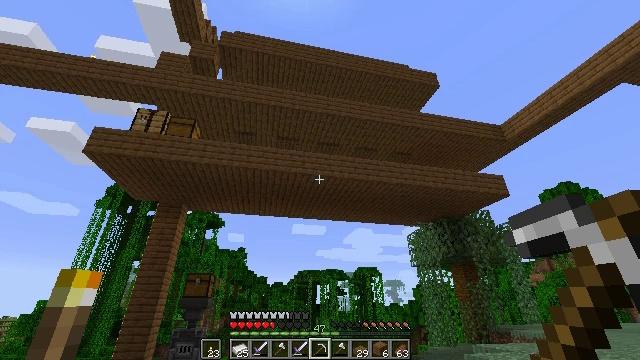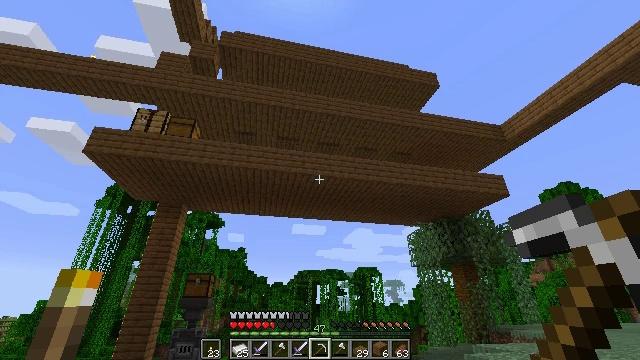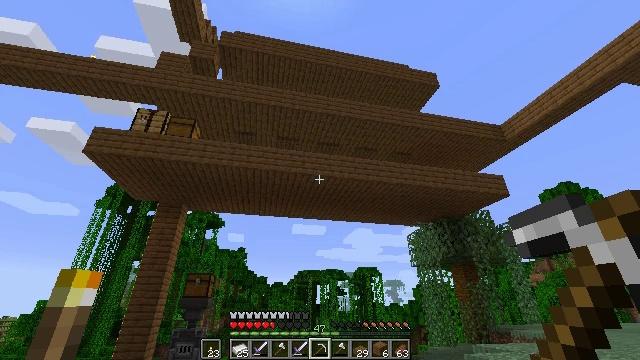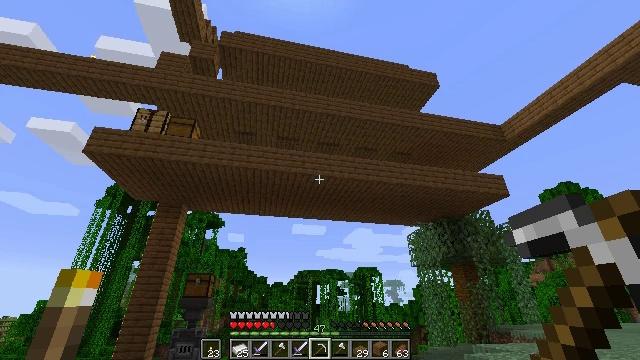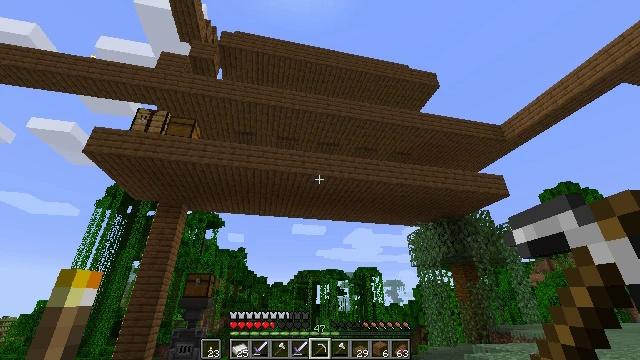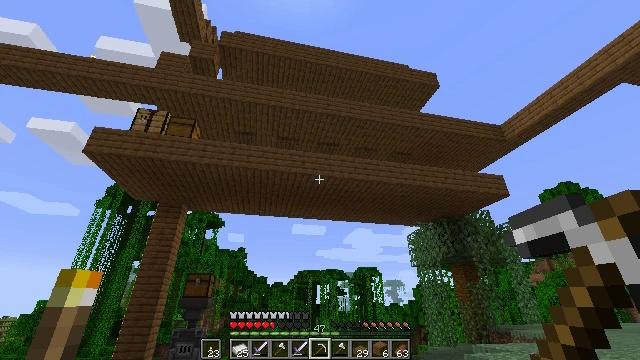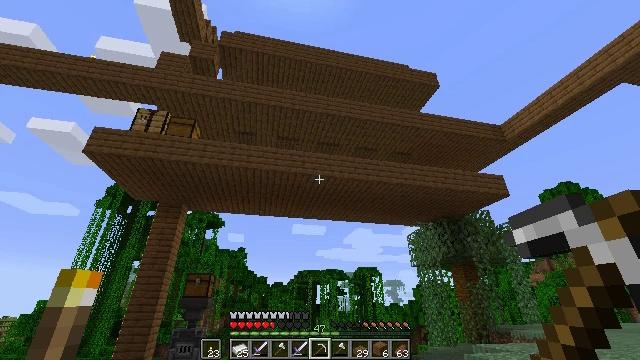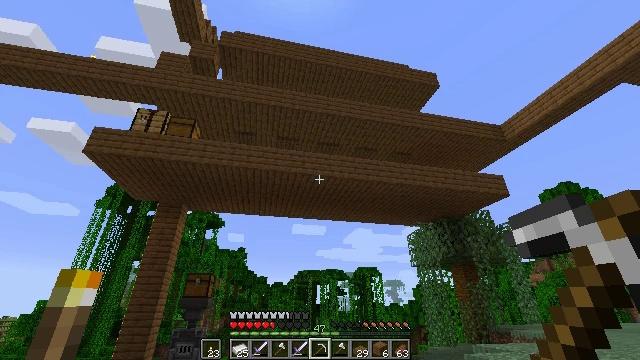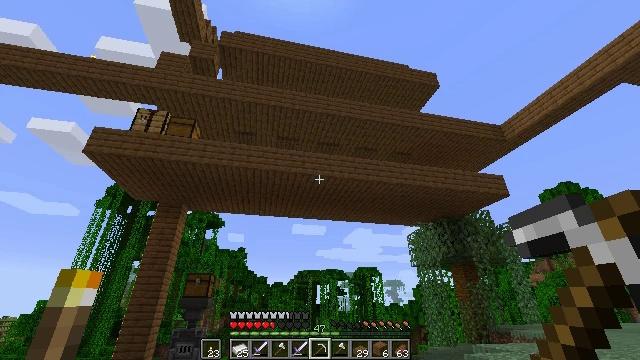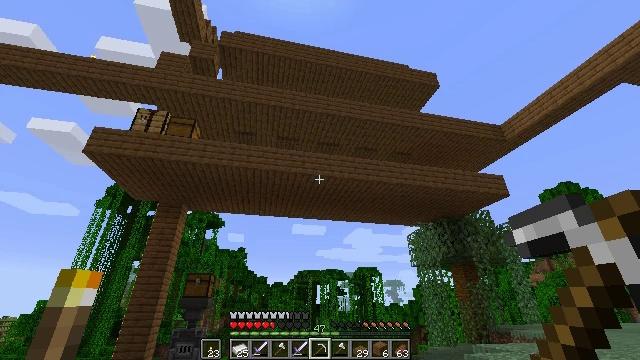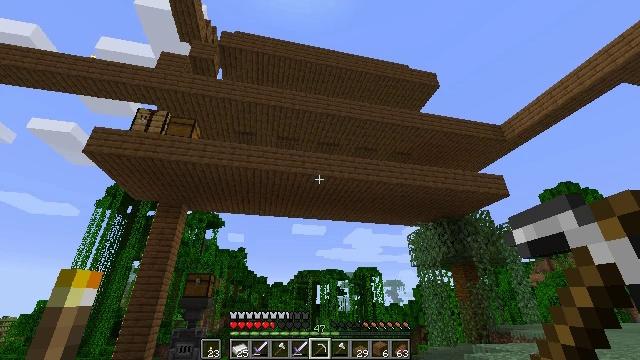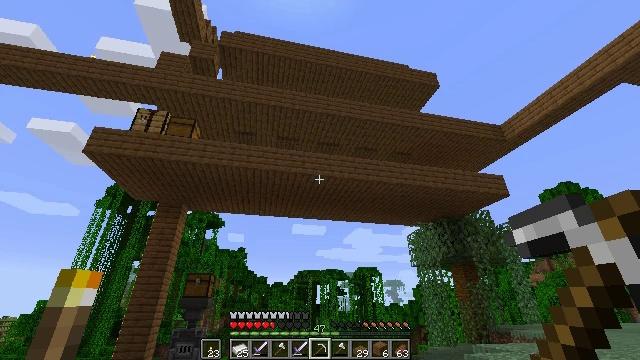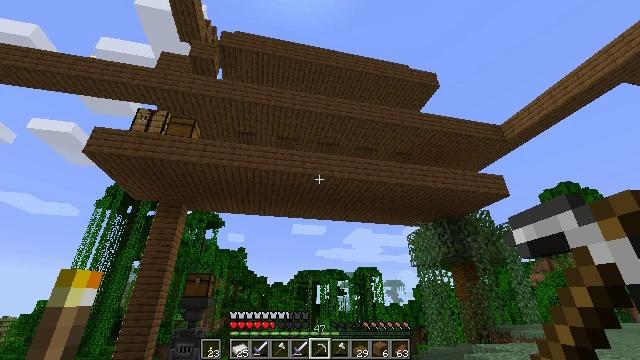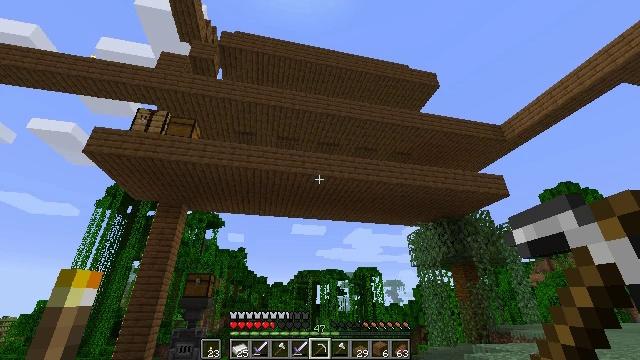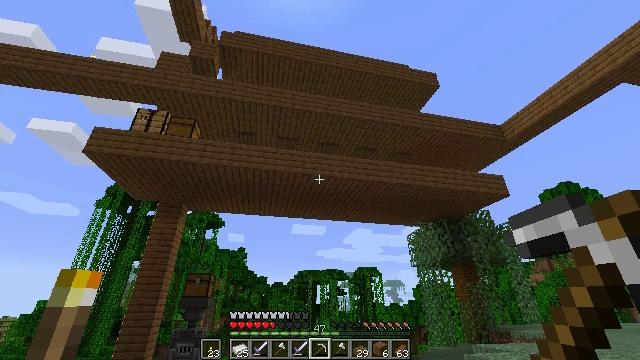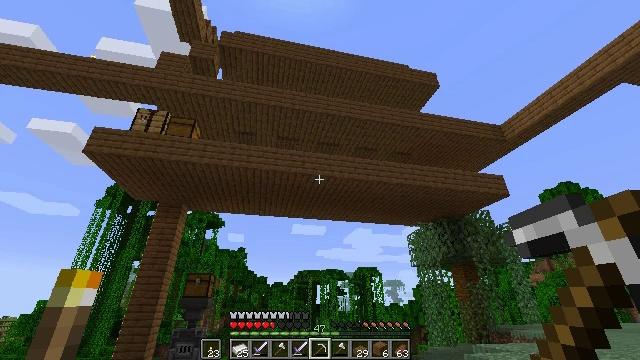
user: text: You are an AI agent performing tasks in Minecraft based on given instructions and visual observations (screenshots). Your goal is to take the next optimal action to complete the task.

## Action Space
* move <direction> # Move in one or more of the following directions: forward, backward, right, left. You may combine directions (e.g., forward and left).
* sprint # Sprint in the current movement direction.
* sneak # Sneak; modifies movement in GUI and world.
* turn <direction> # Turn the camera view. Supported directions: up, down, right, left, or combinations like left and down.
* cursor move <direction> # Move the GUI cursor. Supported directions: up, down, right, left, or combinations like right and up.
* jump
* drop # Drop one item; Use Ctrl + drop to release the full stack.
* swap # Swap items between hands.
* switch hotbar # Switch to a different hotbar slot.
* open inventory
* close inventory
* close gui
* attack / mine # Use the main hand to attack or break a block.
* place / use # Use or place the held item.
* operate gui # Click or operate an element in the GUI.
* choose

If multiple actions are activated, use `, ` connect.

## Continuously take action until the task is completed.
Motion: motion action
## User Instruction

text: Collect spruce planks from an old building.
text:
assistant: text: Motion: no_op
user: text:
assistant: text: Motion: no_op
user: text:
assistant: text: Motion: no_op
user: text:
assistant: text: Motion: no_op
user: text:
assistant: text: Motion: no_op
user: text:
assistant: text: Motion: no_op
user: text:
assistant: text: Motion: no_op
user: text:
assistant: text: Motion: no_op
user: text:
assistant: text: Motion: no_op
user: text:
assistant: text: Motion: no_op
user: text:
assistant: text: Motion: no_op
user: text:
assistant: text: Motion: no_op
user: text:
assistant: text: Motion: no_op
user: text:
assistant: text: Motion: no_op
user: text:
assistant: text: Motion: no_op
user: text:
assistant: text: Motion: no_op
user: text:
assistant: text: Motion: no_op
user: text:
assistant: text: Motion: no_op
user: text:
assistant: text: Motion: no_op
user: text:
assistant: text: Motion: no_op
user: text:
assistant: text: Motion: no_op
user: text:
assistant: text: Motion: no_op
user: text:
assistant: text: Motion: no_op
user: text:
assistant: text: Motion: no_op
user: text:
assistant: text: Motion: no_op
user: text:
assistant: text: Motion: no_op
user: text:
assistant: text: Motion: no_op
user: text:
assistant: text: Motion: no_op
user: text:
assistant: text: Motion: no_op
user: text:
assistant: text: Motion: no_op